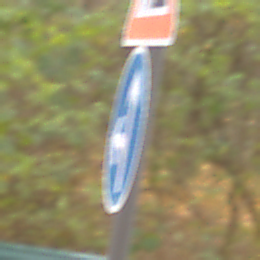
Verkehrszeichen: VorgeschriebeneFahrtrichtungGeradeausOderLinks
Zusatzzeichen oben: Arbeitsstelle
Umgebung: Outdoor, Nature
Tageszeit: Midday
Wetter: Overcast
Licht: Natural
Jahreszeit: NotSpecified
Kontrast: LowContrast